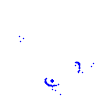
Particle: proton